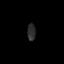
Tissue: lung
Cell type: T cells
Senescence score: 0.5649
Nuclear area (px): 139
Mean DAPI intensity: 43.827